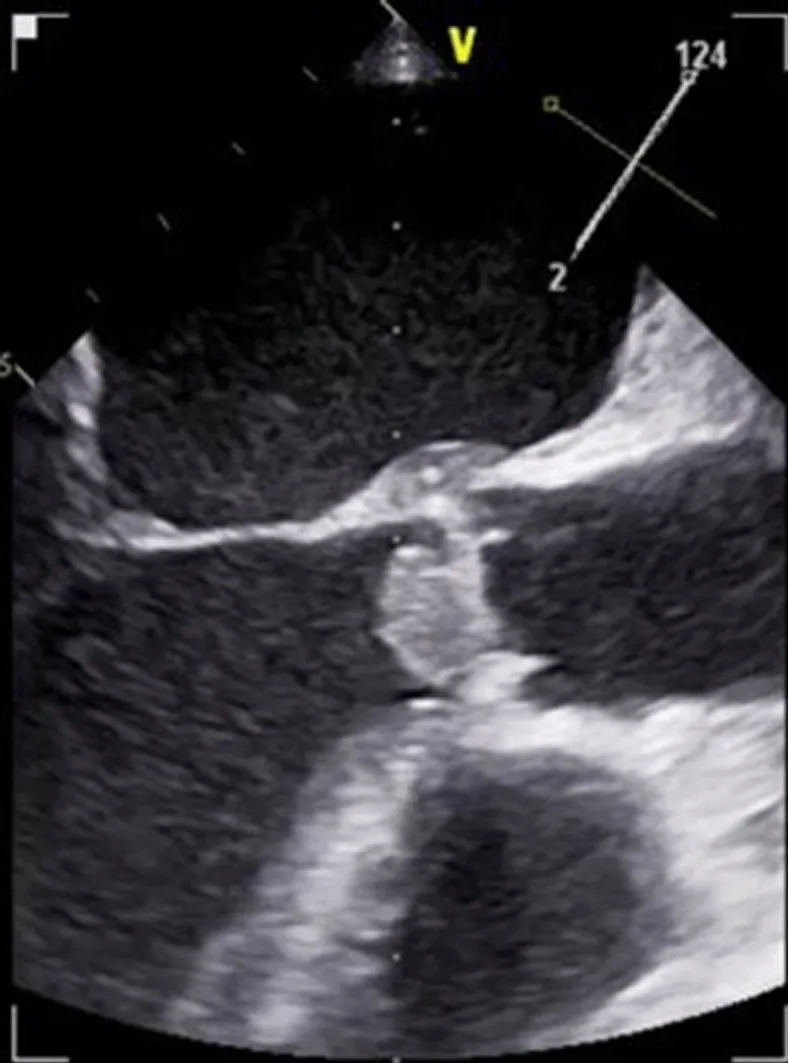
Large echogenic mass can be appreciated on the aortic valve.
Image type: radiology (ultrasound)